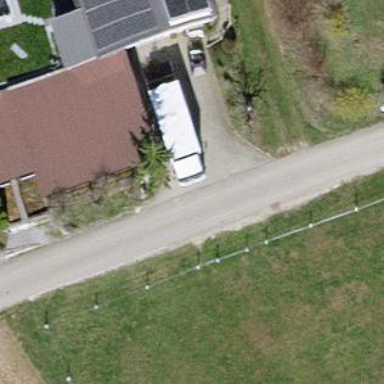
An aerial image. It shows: Garage building.